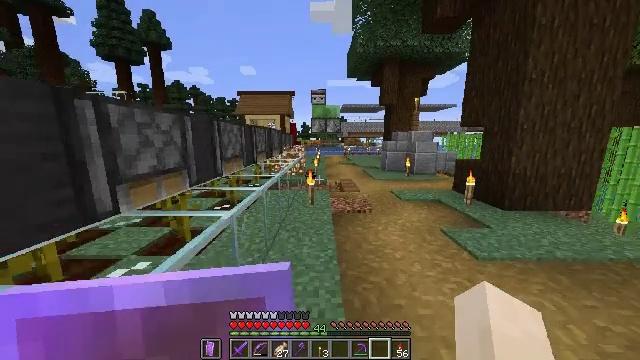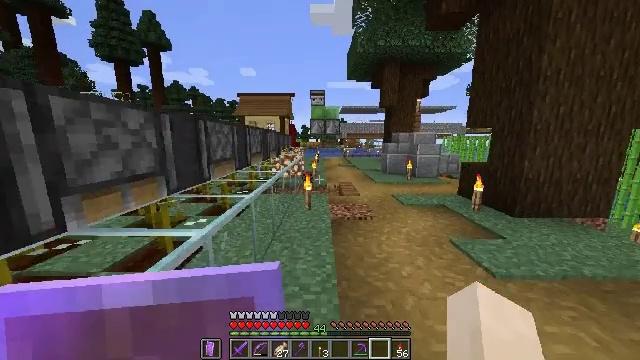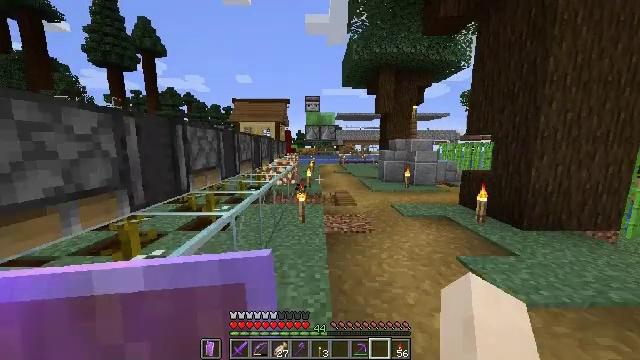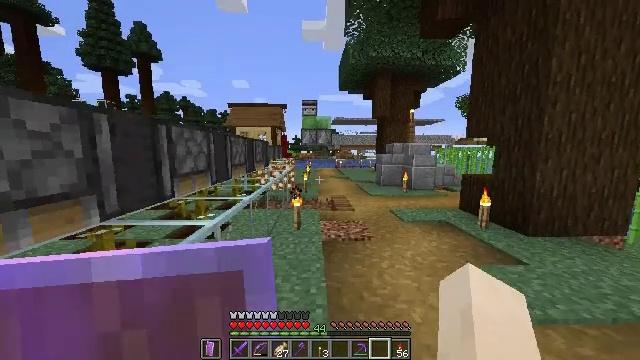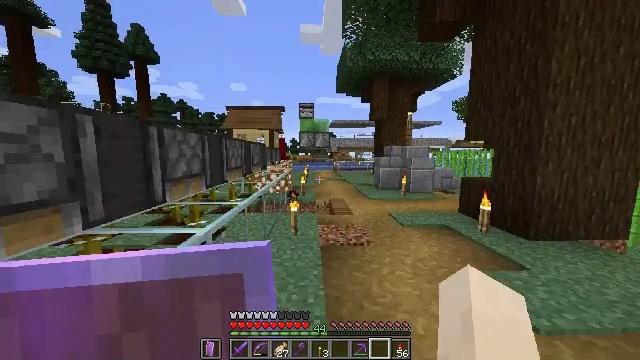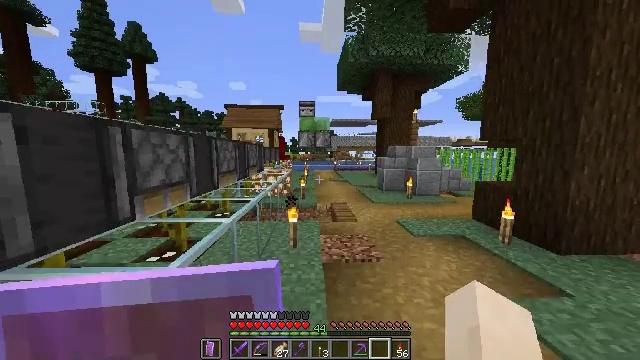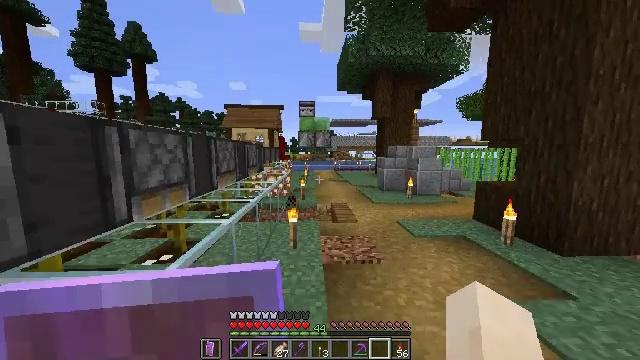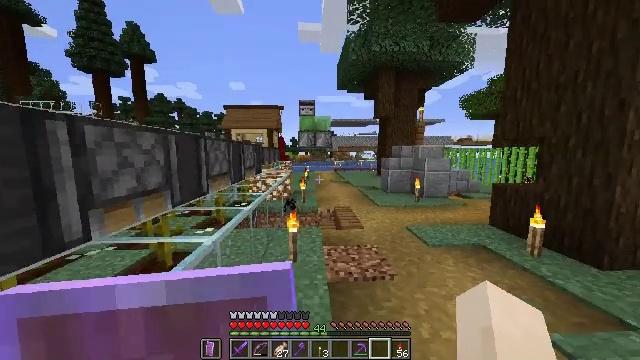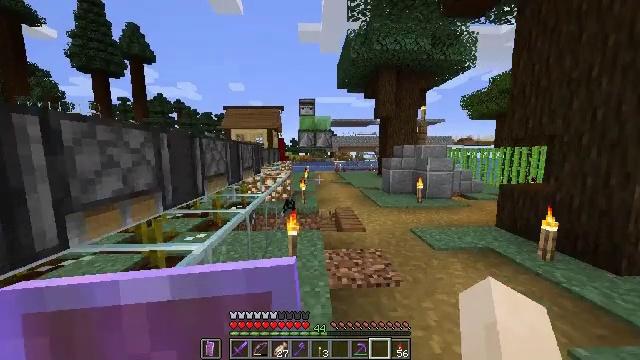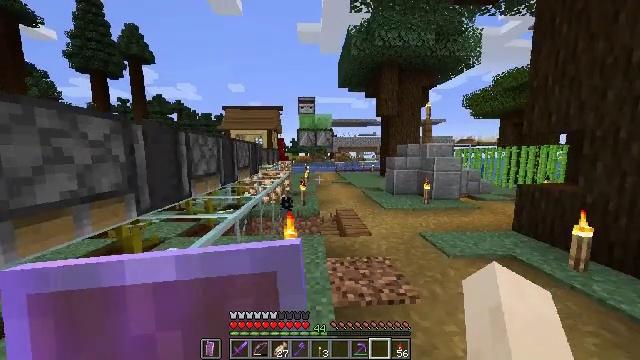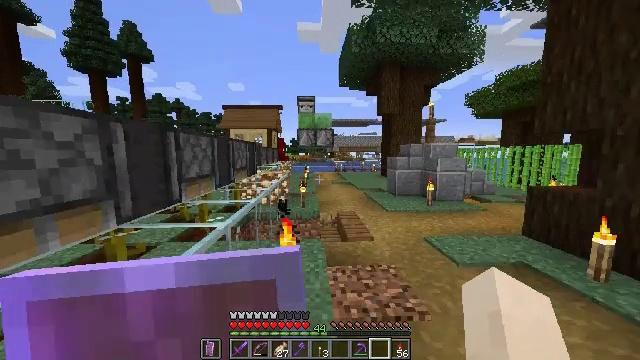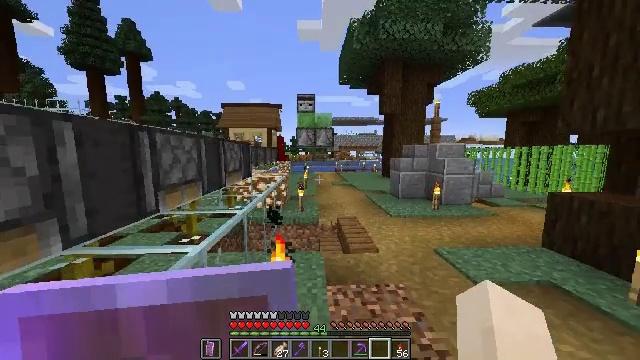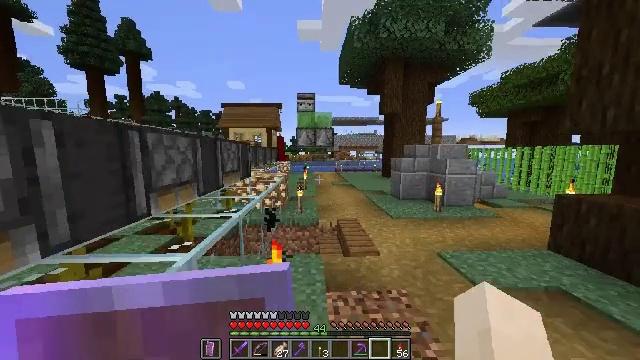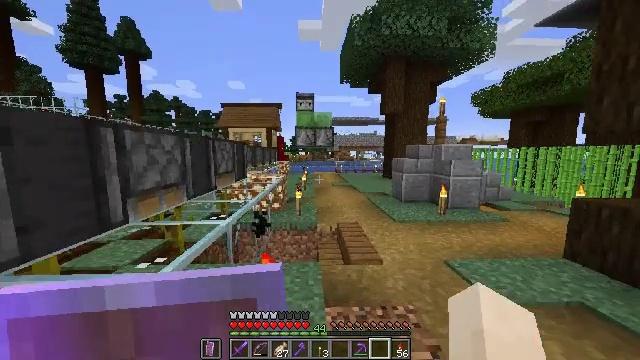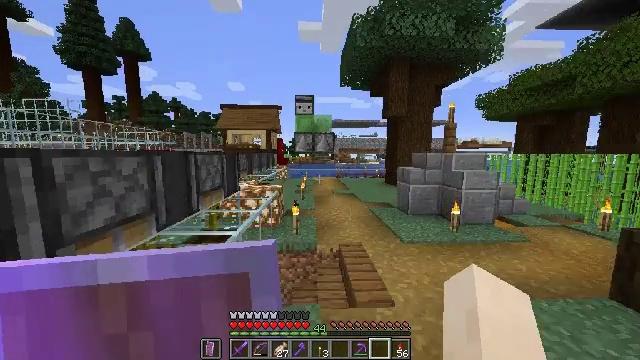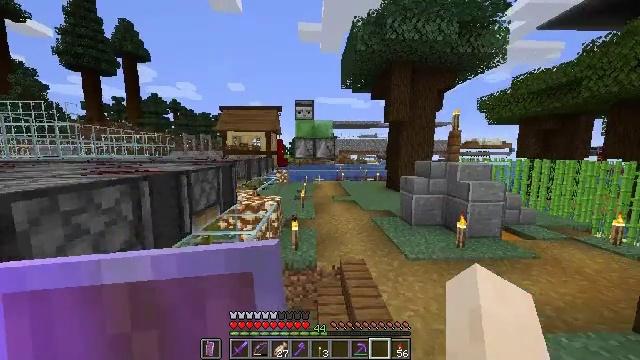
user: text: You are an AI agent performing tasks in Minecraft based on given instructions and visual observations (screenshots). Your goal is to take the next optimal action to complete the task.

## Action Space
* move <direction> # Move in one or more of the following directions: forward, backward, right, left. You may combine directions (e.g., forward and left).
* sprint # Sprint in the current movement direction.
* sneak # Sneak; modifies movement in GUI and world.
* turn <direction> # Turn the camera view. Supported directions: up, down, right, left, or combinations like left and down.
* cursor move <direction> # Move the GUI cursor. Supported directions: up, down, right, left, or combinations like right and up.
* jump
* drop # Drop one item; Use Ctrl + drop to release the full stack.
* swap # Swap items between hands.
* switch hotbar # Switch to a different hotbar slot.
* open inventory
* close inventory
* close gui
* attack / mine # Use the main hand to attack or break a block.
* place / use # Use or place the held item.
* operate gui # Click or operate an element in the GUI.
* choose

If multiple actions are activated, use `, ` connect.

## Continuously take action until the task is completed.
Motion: motion action
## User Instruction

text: Gather bone block for bone meal.
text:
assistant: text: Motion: move forward, sprint
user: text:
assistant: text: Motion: move forward, sprint, turn right and up
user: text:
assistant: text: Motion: move forward, sprint, turn up
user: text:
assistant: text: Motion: move forward, sprint
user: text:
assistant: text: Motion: move forward, sprint
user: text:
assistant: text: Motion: move forward, sprint
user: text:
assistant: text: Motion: move forward, sprint
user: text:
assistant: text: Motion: move forward, sprint
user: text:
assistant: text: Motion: move forward, sprint
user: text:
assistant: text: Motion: move forward, sprint
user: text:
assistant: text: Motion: move forward, sprint
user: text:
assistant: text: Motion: move forward, sprint
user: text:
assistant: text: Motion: move forward, sprint
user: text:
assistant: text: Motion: move forward, sprint, jump
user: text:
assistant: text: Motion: sprint, jump
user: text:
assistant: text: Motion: move forward, sprint, jump
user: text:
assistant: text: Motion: move forward, sprint
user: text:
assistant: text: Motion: move forward, sprint
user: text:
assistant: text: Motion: move forward, sprint, turn right
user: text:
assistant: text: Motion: move forward, sprint, turn right and down
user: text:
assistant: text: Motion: move forward, sprint, turn right
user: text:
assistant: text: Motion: sprint
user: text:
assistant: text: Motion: sprint
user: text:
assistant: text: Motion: sprint
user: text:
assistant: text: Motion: sprint
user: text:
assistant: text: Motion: sprint
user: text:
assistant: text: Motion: sprint
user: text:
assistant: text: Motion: sprint
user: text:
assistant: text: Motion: move forward, sprint
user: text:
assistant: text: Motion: move forward, sprint